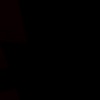
Label: space